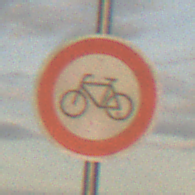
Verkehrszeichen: VerbotRadverkehr
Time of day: SunriseSunset
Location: Outdoor (Nature)
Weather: PartlyCloudy
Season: NotSpecified
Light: Natural